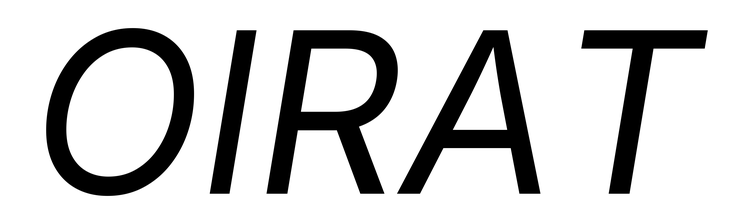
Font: Inter-Italic_Italic